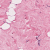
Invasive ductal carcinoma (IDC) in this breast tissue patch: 0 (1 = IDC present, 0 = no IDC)